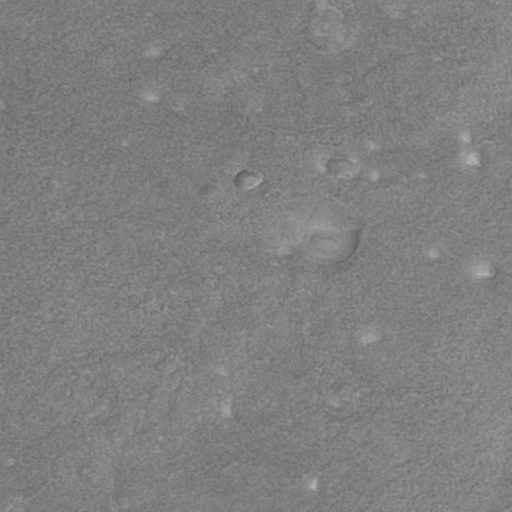
Classes present: Background, Cone